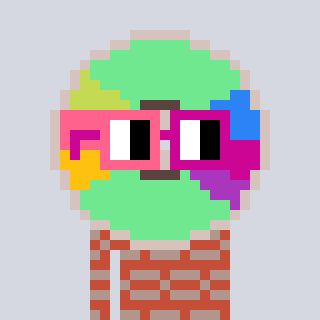
a pixel art character with square pink and red glasses, a cd-shaped head and a rust-colored body on a cool background